Question:
I want to create an animation like this in android.
The problem is if I use anim from resources, I need to set visible my view first... and when I do that, the view at the bottom of the animated views are not sliding down like this, rather they just appears down.
Please help.
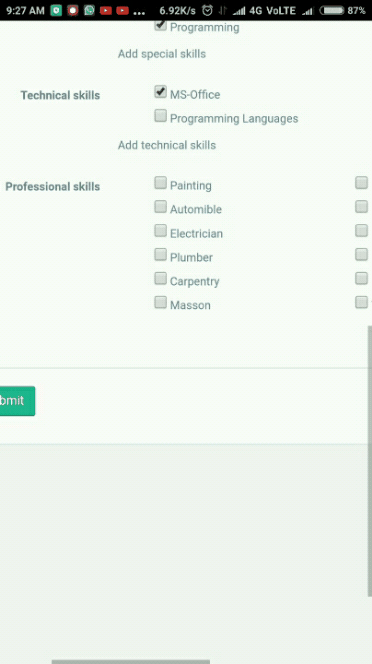
Answer: You can use expandablelistview for your purpose...You can get the sample in the below link <URL>